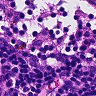
Metastatic tissue present: no